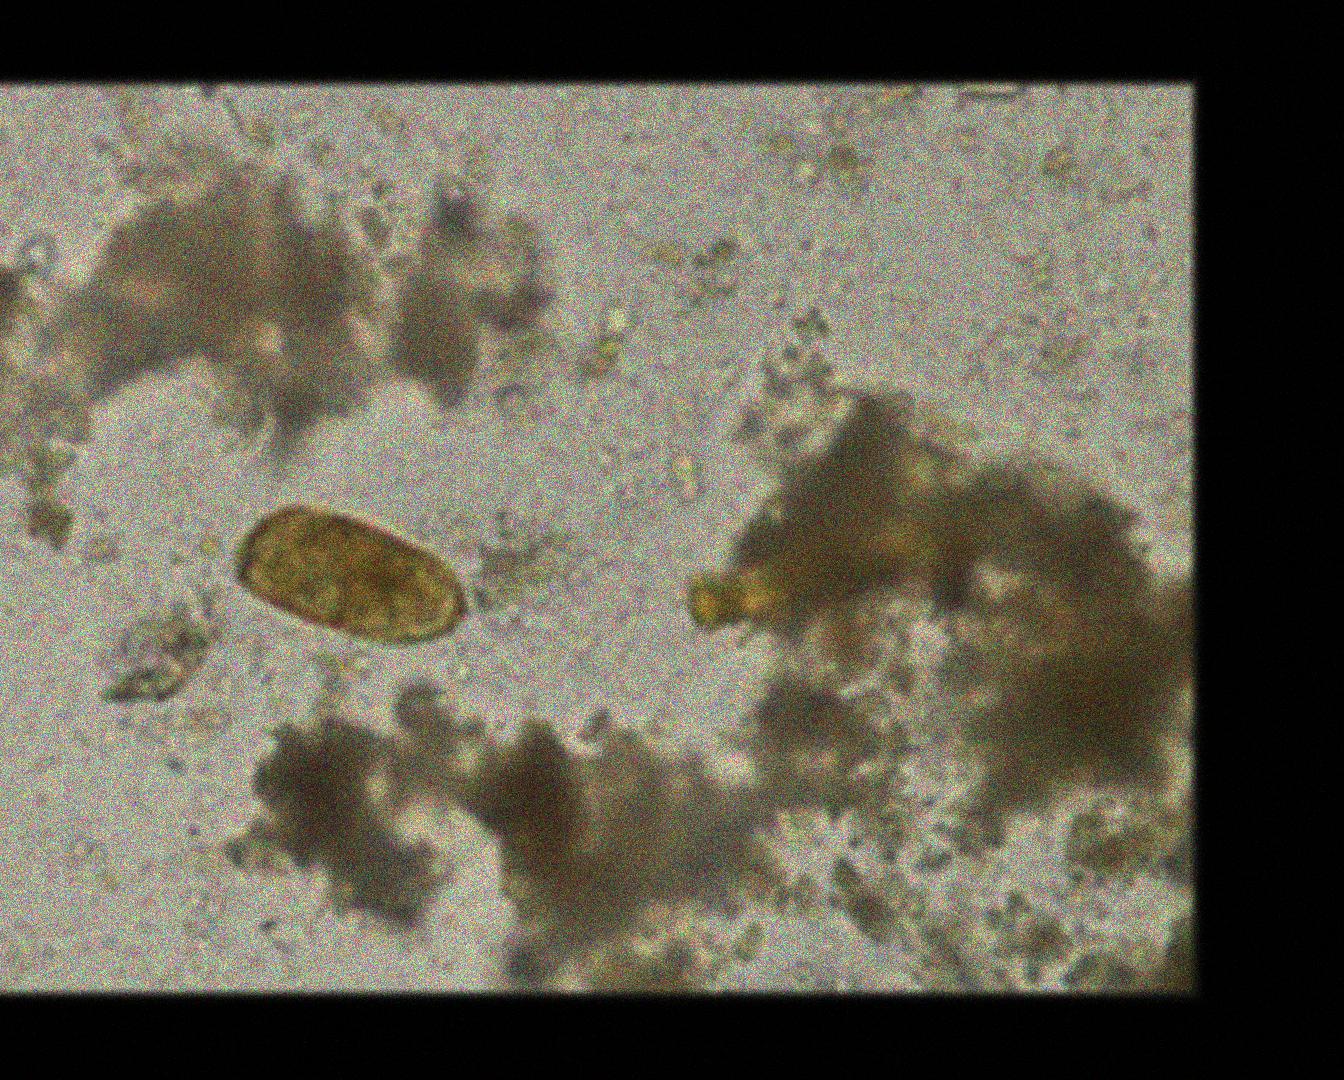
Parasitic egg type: Paragonimus spp